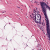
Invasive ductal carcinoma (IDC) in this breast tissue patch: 0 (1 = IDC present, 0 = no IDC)